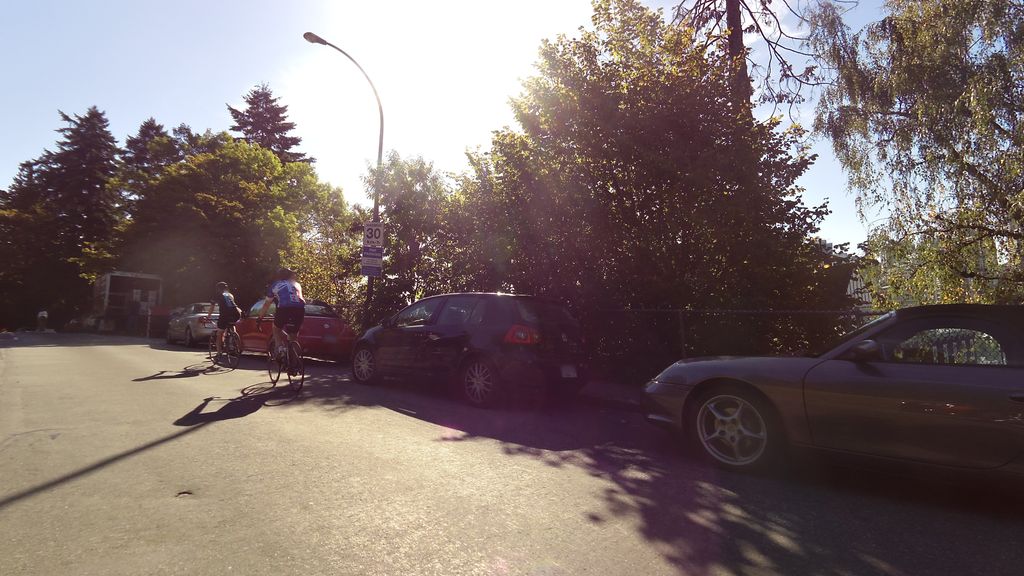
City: vancouver